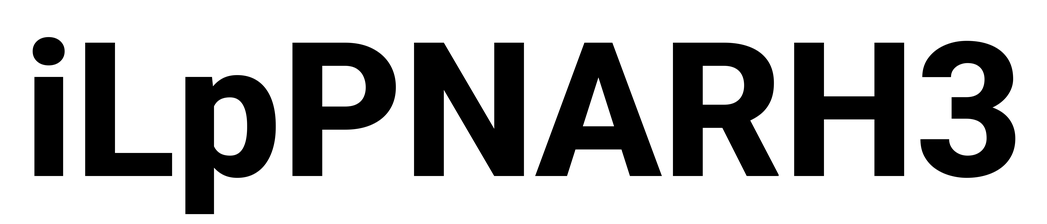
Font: Roboto_ExtraBold